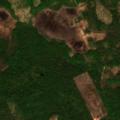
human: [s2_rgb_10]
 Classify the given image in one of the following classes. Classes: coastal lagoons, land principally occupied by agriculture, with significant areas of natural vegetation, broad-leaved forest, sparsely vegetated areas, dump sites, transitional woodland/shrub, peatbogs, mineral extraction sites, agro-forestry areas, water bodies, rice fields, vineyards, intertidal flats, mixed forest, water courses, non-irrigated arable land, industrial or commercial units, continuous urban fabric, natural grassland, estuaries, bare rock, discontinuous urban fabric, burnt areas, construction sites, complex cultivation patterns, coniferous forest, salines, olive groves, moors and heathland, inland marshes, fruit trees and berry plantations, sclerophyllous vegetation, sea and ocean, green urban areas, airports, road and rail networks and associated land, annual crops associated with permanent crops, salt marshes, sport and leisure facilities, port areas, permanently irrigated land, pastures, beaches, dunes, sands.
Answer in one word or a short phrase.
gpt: mixed forest, transitional woodland/shrub, peatbogs